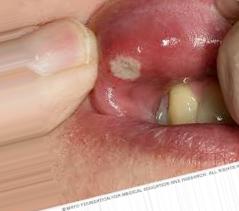
Condition: Mouth Ulcer